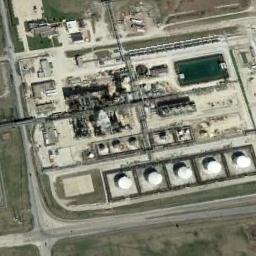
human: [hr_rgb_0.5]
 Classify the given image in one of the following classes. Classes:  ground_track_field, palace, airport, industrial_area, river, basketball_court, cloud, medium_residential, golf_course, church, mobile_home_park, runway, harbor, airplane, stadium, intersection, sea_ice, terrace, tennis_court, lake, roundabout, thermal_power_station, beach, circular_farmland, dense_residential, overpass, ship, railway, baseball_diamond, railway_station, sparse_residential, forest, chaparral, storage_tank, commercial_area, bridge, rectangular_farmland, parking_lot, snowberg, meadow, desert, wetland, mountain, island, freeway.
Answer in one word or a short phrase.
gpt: storage_tank